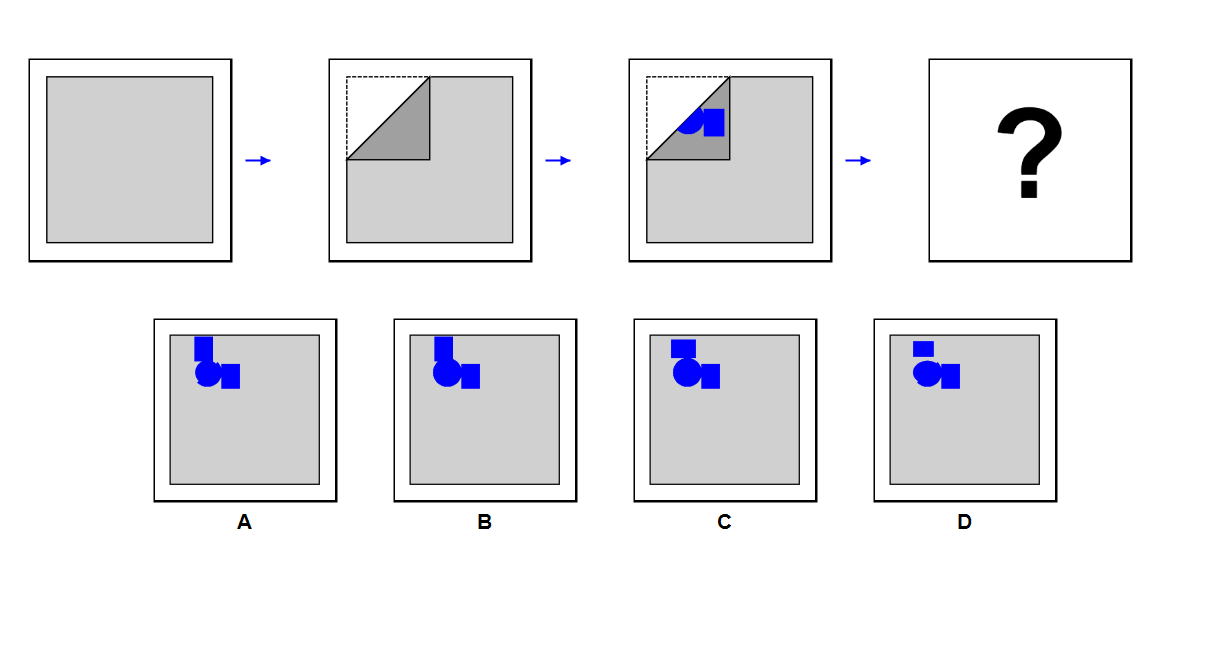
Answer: C